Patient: sex M, age 48
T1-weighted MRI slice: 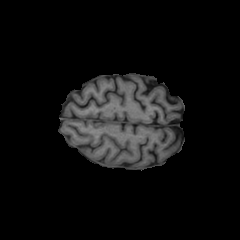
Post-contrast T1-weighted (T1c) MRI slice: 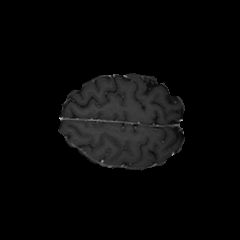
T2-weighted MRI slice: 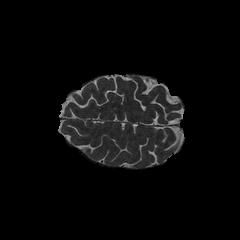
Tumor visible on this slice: no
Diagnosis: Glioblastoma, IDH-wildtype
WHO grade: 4